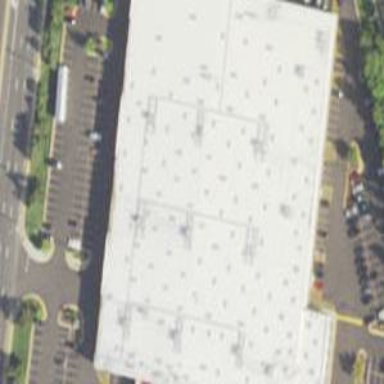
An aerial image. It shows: Retail building that houses wholesale shop.